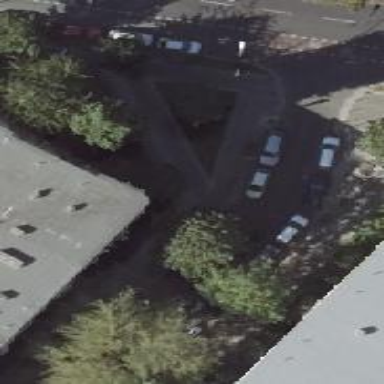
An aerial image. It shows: Sidewalk.